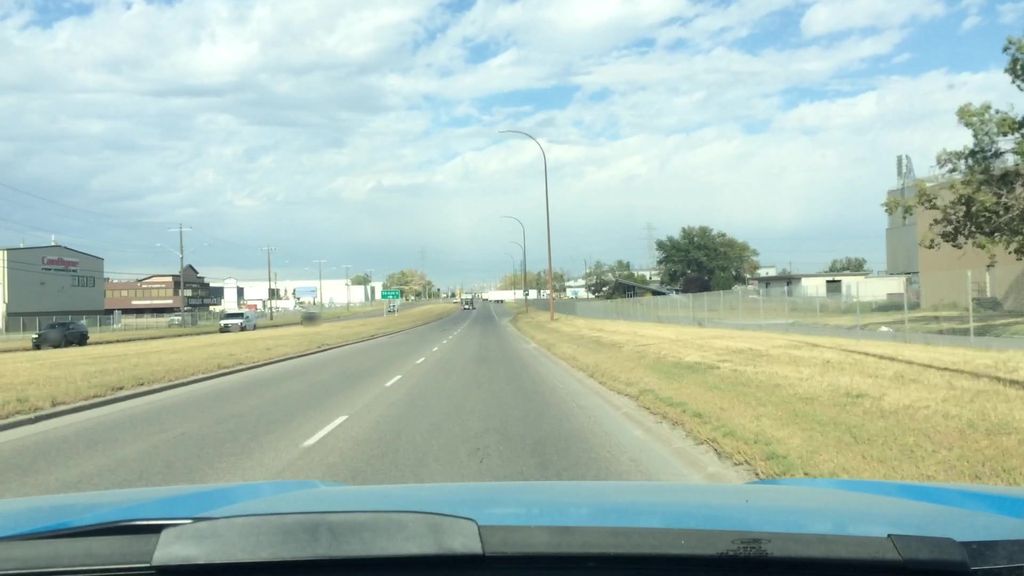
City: calgary